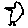
Label: bird